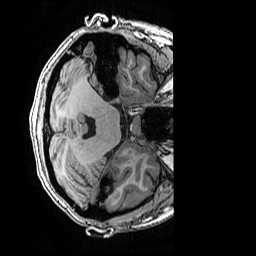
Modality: T1w
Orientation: axial
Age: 19
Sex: female
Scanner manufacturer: ge
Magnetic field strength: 3 T
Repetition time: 0.007 s
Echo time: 0.00342 s